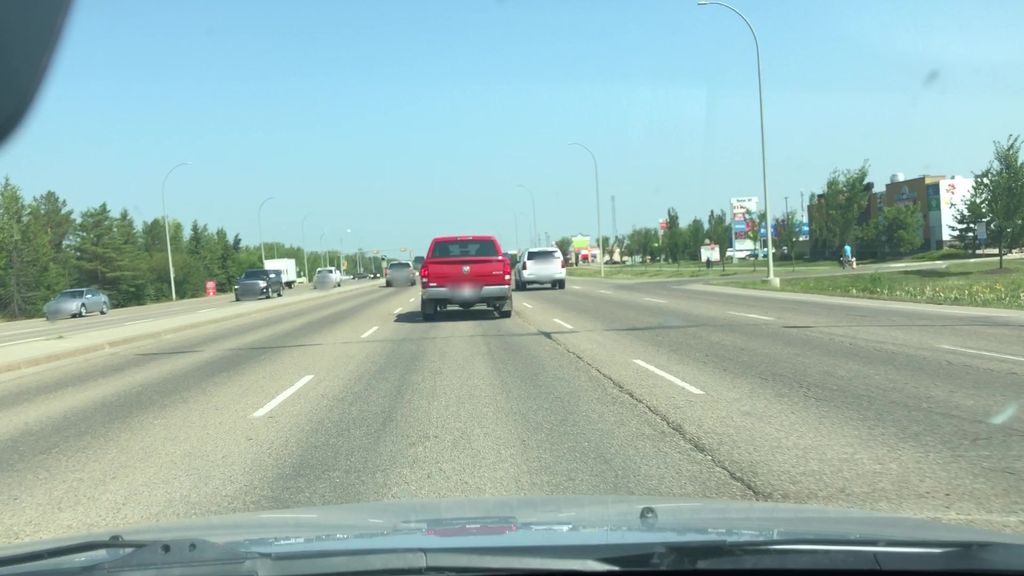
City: edmonton